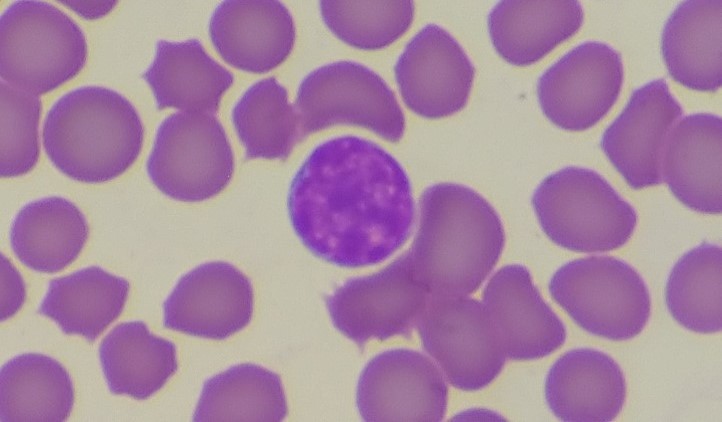
White blood cell type: Lymphocyte